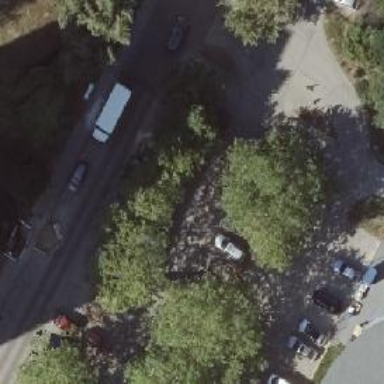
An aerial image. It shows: Street side parking on concrete surface.